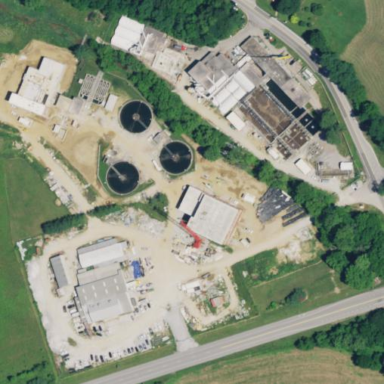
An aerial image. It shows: View of wastewater plant.